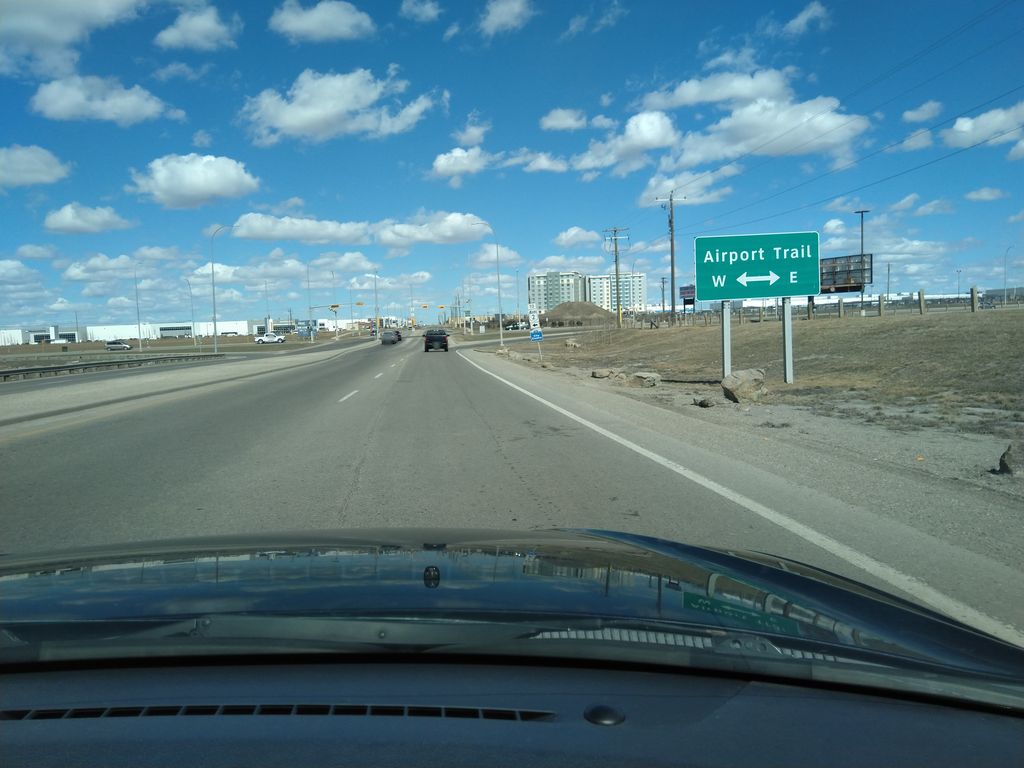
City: calgary